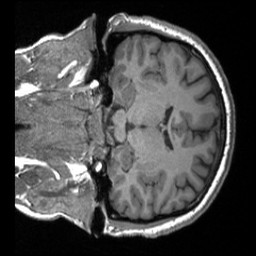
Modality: T1w
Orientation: coronal